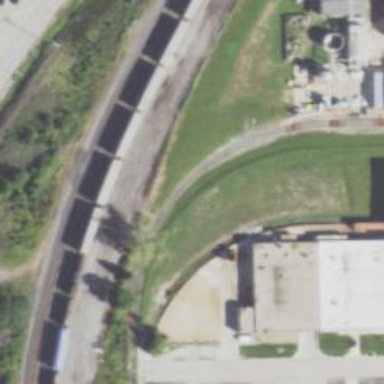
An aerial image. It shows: Disused railway siding.